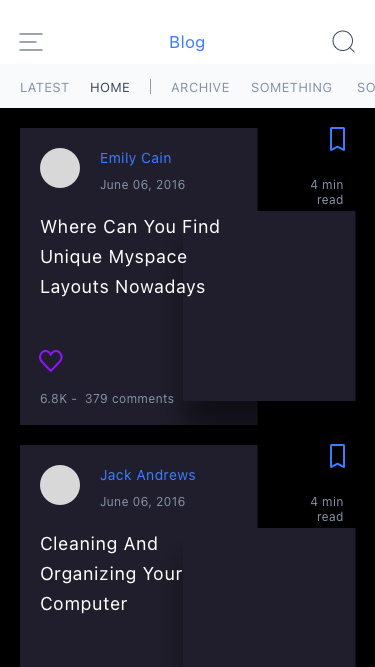
Text in this UI design:
LATEST
HOME
ARCHIVE
SOMETHING
SOMETHING TAG
Blog
6.8K -  379 comments
Where Can You Find Unique Myspace Layouts Nowadays
4 min read
Emily Cain
June 06, 2016
Cleaning And Organizing Your Computer
4 min read
Jack Andrews
June 06, 2016